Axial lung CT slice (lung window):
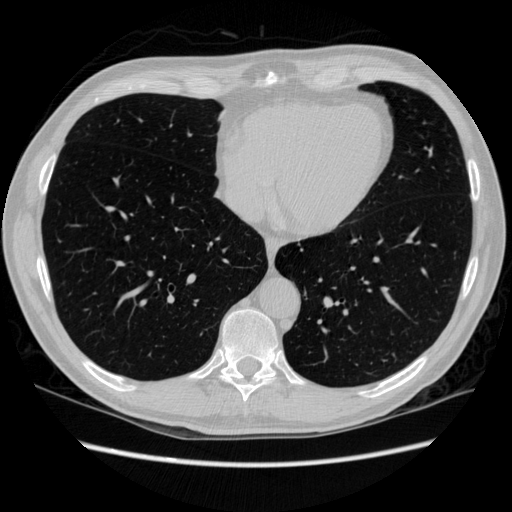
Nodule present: no